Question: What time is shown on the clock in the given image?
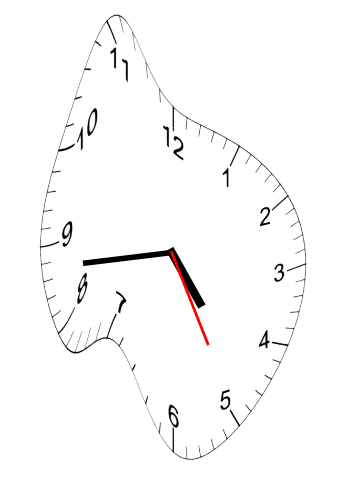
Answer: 04:43:25